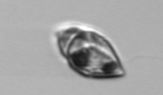
Label: Amphidinium